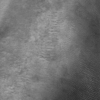
Label: not_dusty